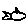
Label: fish